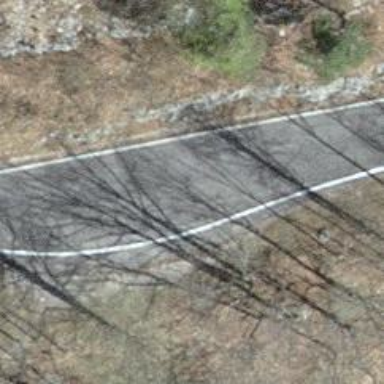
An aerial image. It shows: Passing place on the road.